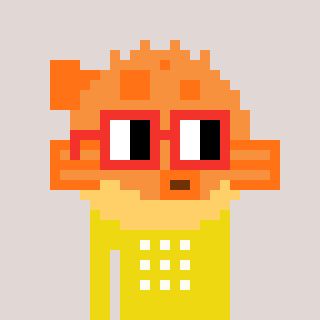
a pixel art character with square red glasses, a pufferfish-shaped head and a yellow-colored body on a warm background